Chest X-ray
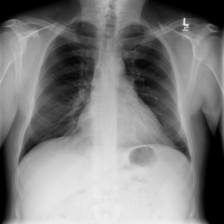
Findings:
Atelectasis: positive
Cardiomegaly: negative
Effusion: negative
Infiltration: negative
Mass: negative
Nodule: negative
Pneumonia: negative
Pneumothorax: negative
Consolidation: negative
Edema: negative
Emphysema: negative
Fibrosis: negative
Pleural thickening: negative
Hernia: negative